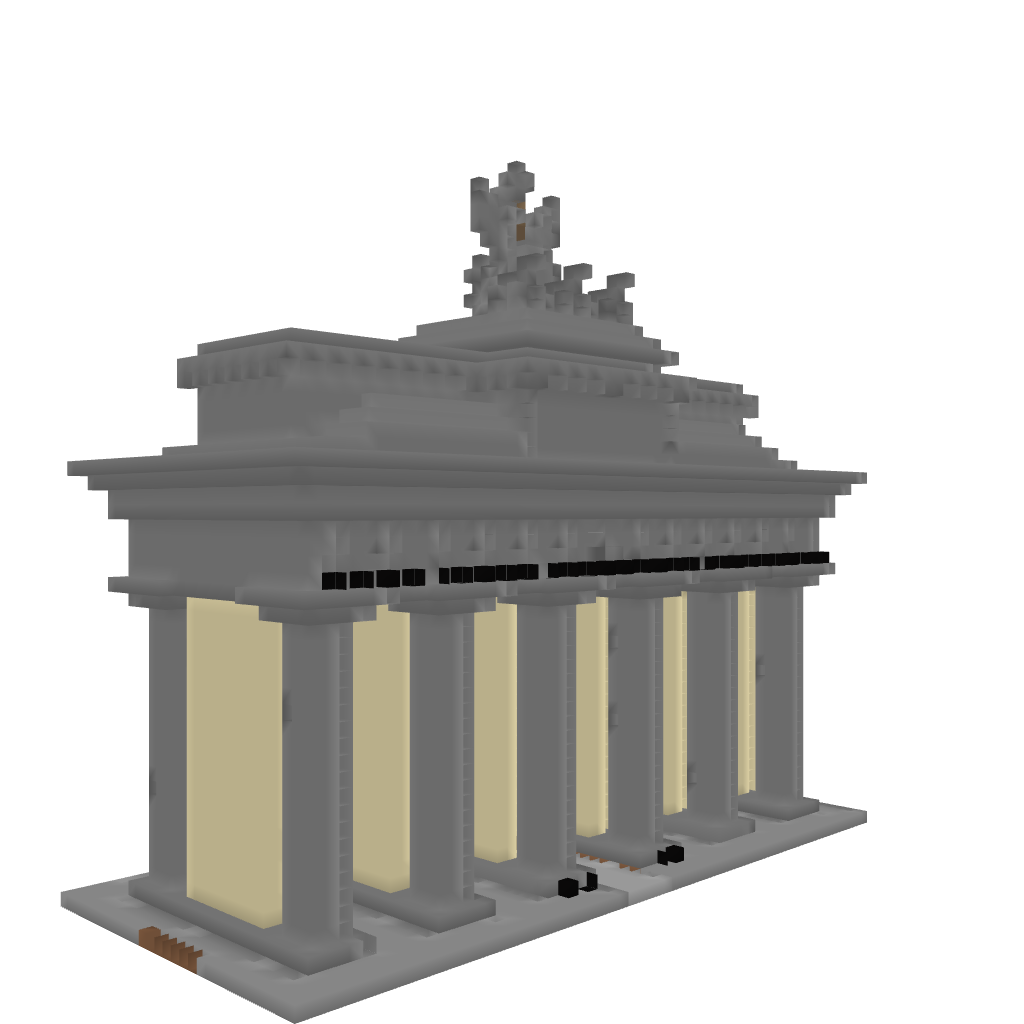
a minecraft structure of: Brandenburger Tor